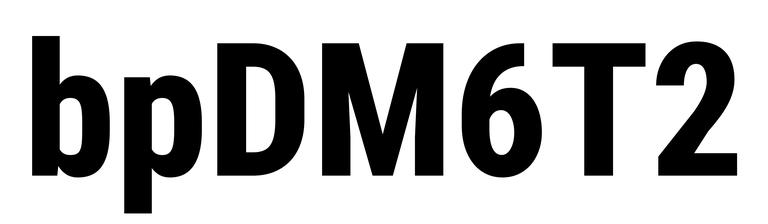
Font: Roboto_Condensed_ExtraBold